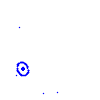
Particle: proton